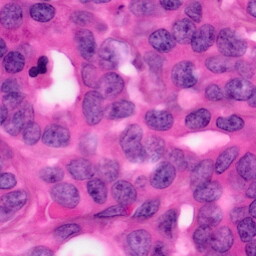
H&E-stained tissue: Pancreatic